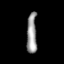
Tissue: lung
Cell type: Endothelial cells
Senescence score: 0.5631
Nuclear area (px): 405
Mean DAPI intensity: 150.709